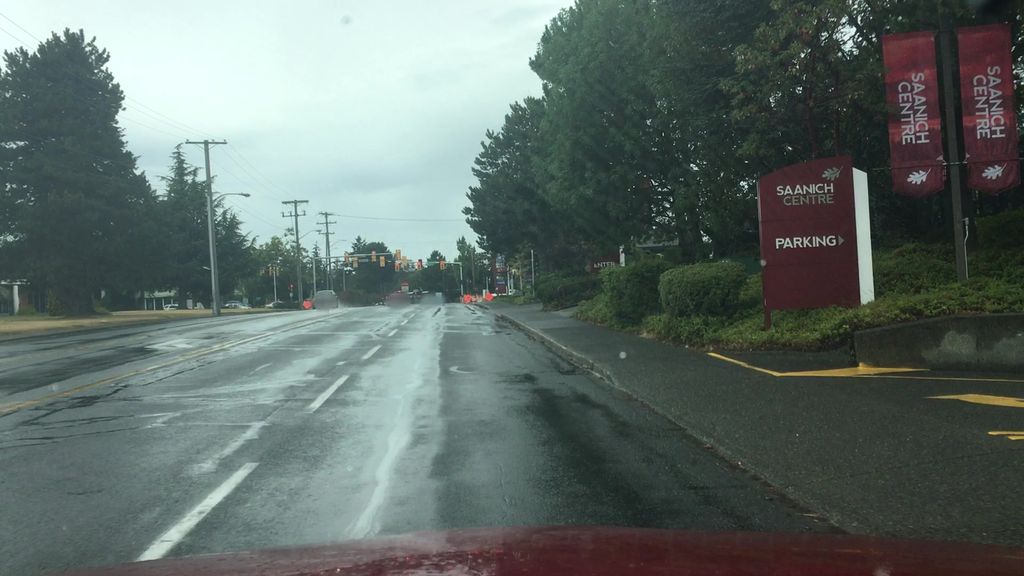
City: victoria